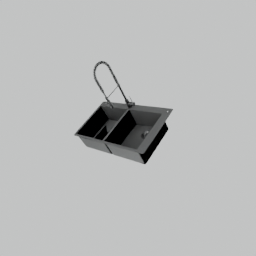
Label: appliances